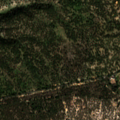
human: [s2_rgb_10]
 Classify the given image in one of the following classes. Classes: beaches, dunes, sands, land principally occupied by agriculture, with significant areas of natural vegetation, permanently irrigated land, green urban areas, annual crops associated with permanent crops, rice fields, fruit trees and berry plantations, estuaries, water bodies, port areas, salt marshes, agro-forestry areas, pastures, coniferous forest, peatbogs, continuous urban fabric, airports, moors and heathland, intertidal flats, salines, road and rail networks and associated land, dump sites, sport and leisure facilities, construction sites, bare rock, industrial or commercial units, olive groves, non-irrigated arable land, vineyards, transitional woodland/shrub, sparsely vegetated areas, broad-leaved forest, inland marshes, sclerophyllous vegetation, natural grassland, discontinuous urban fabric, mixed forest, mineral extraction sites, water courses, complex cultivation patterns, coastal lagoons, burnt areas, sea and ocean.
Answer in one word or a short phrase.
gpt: broad-leaved forest